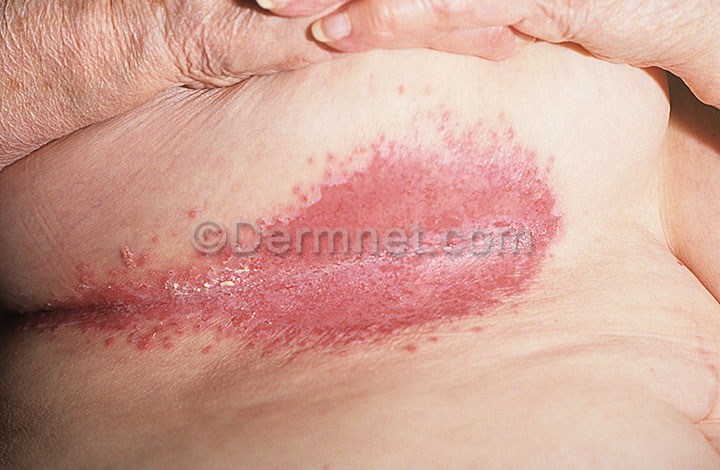
Disease: Tinea Ringworm Candidiasis and other Fungal Infections